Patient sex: M
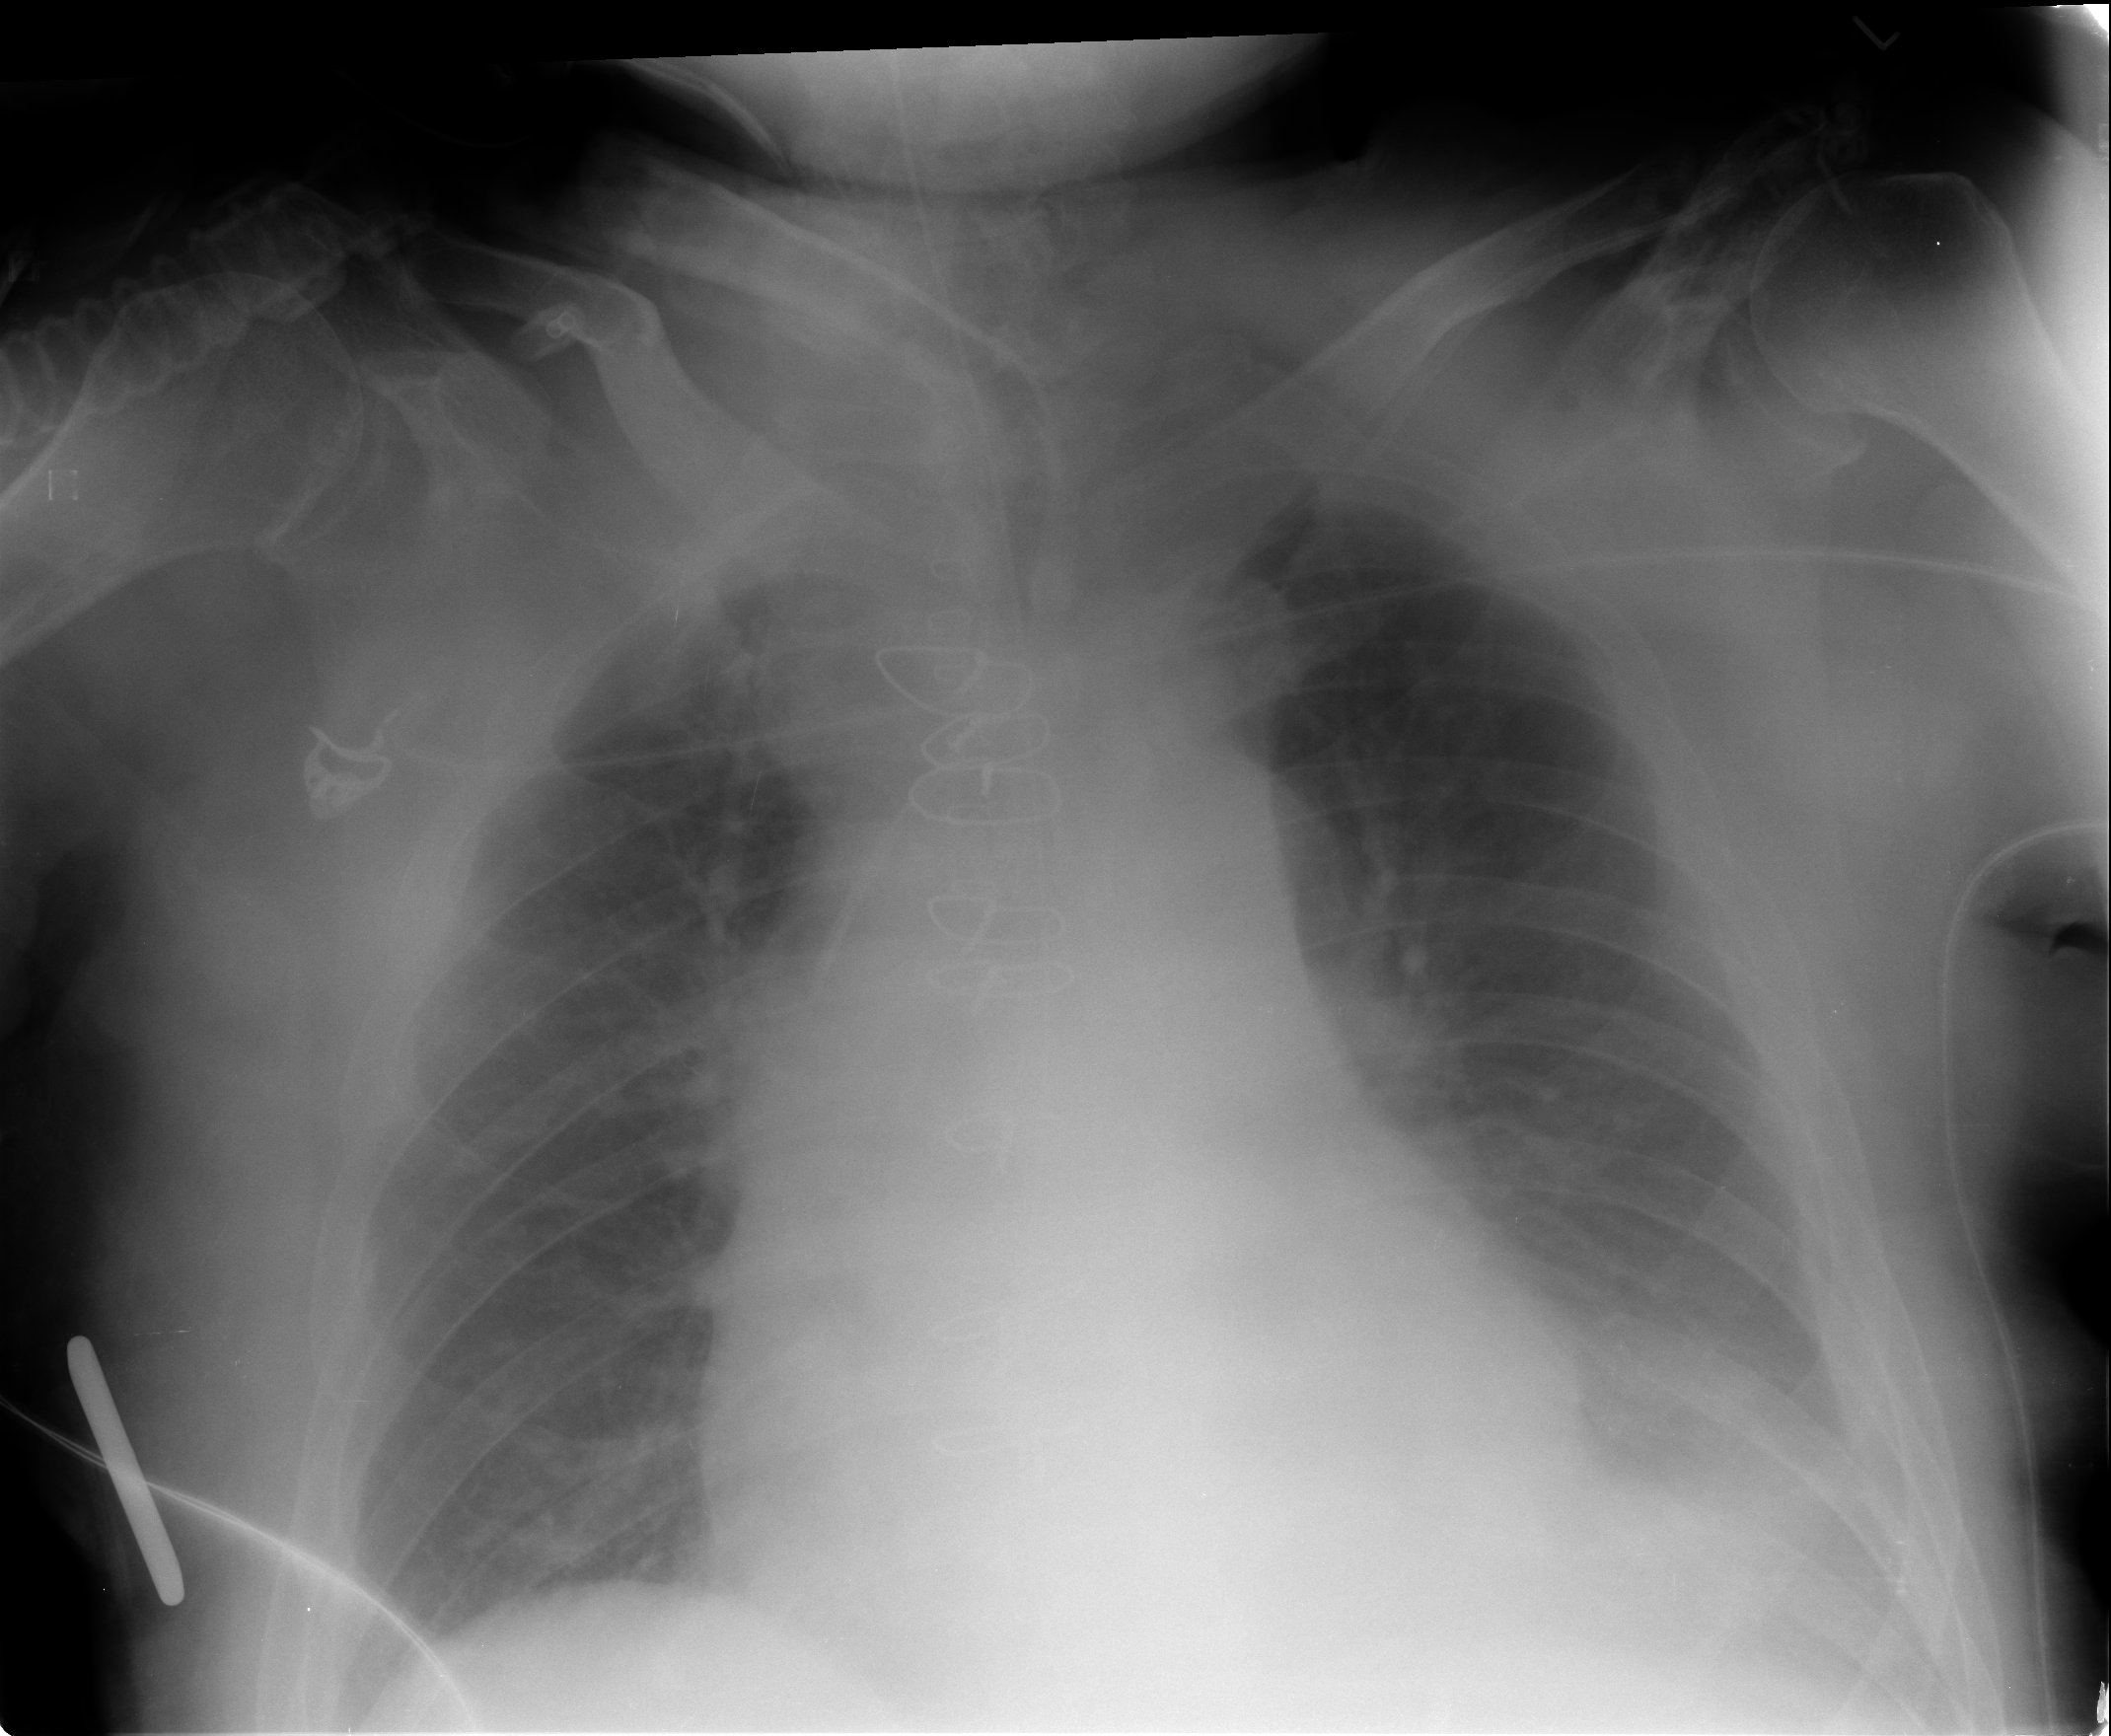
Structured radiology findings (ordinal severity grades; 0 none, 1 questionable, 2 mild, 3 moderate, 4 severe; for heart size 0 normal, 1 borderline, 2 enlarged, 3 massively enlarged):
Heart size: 2
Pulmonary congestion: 2
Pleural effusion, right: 1
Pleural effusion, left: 2
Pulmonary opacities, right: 1
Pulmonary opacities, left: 1
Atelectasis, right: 2
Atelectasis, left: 2